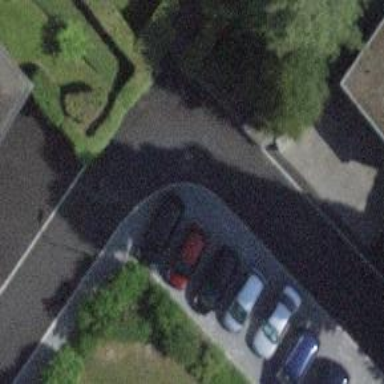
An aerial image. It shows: Living street.